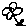
Label: flower